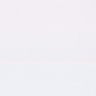
Metastatic tissue present: no